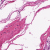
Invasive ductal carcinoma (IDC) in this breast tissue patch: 0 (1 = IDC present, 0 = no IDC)